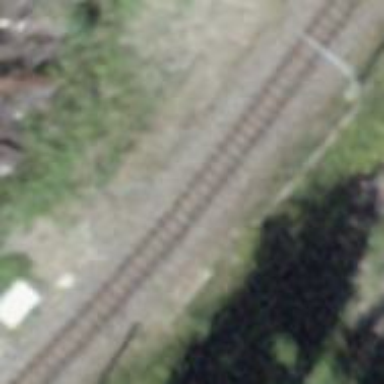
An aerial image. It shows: Narrow-gauge railway track with 1 electrified contact line.